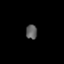
Tissue: lung
Cell type: Epithelial cells
Senescence score: 0.1825
Nuclear area (px): 157
Mean DAPI intensity: 97.382